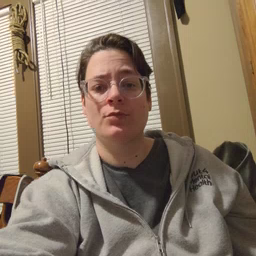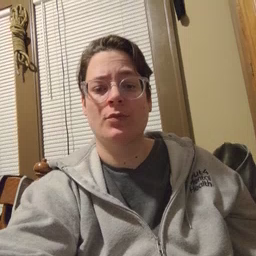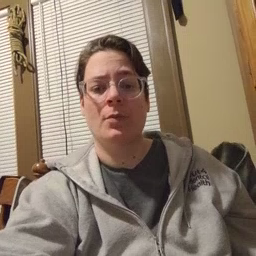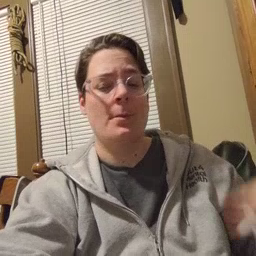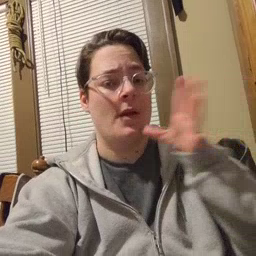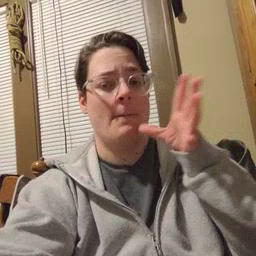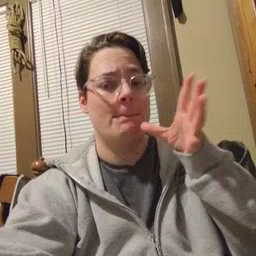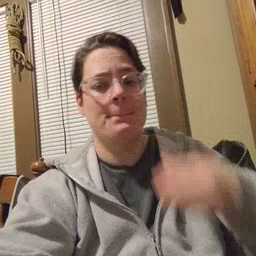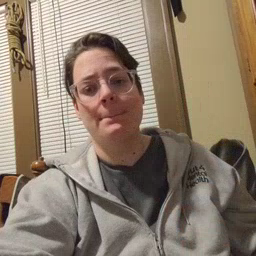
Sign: mom